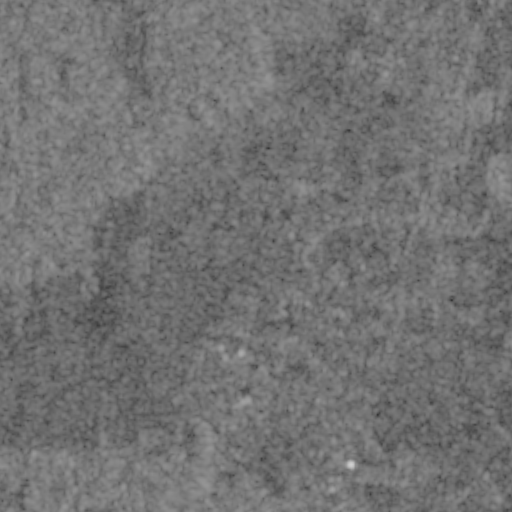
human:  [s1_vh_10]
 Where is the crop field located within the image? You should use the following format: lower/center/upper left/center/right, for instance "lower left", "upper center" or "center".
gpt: The crop field is located in the upper right of the image.
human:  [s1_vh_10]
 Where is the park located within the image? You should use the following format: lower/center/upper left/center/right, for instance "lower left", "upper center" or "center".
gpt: The park is located in the lower center of the image.
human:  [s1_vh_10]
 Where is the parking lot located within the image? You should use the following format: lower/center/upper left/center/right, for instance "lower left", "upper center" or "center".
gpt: The parking lot is located in the lower center of the image.
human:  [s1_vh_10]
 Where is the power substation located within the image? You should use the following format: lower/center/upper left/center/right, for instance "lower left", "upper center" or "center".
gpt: The power substation is located in the upper right of the image.
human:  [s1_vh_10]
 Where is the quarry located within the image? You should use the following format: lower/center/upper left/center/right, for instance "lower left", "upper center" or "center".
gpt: The quarry is located in the lower left of the image.
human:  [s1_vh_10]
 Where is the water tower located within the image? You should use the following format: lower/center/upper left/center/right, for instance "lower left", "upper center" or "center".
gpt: The water tower is located in the center right of the image.
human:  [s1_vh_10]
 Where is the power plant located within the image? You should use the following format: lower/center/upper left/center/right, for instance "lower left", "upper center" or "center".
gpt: There is no power plant in the image.

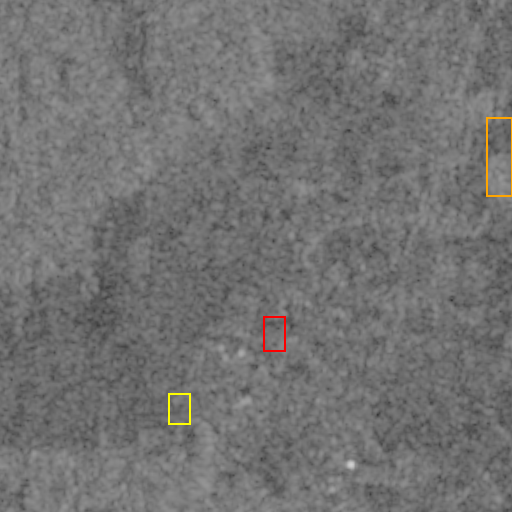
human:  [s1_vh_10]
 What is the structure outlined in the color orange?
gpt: The structure outlined in orange is a crop field.
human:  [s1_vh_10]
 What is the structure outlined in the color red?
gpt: The structure outlined in red is a park.
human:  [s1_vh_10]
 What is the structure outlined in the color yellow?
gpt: The structure outlined in yellow is a quarry.
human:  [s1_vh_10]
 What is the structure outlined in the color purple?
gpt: There is no purple outline.